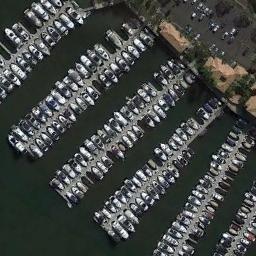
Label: harbor